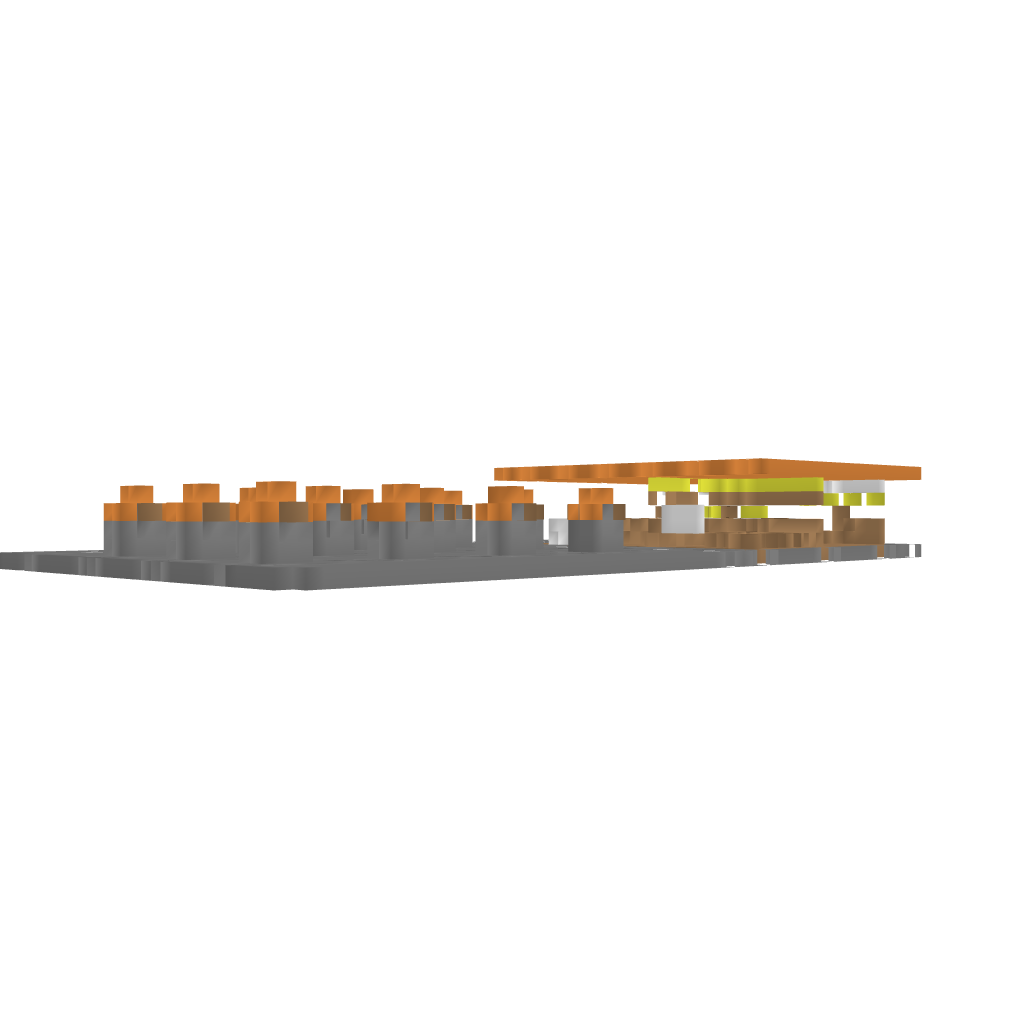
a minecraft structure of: GasStation bad low quality